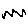
Label: zigzag